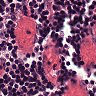
Metastatic tissue present: no